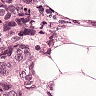
Metastatic tissue present: yes